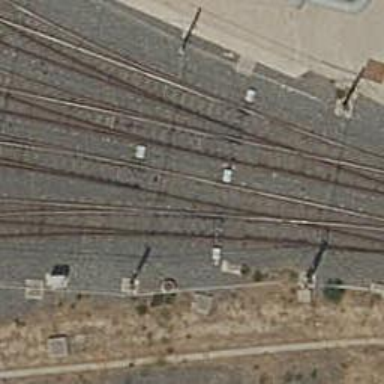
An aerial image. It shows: Railway switch.